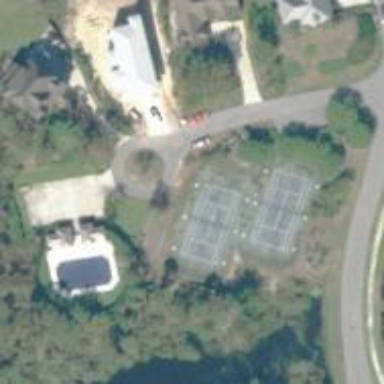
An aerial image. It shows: Tennis court on the leisure land pitch.